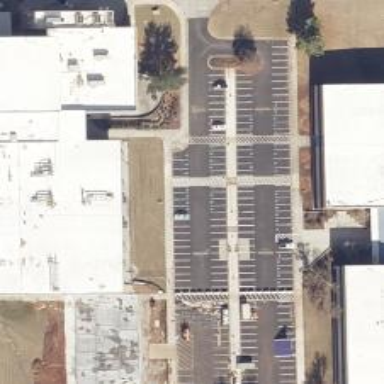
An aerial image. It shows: Parking space is available.